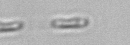
Label: Skeletonema